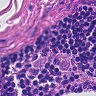
Metastatic tissue present: no